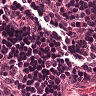
Metastatic tissue present: no